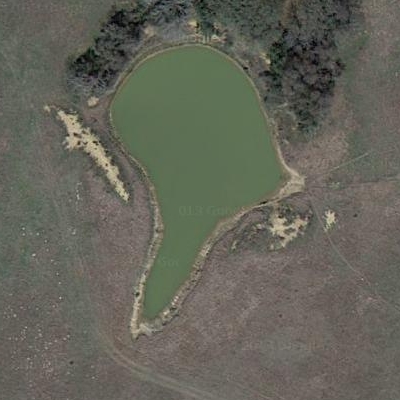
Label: dRiverLake